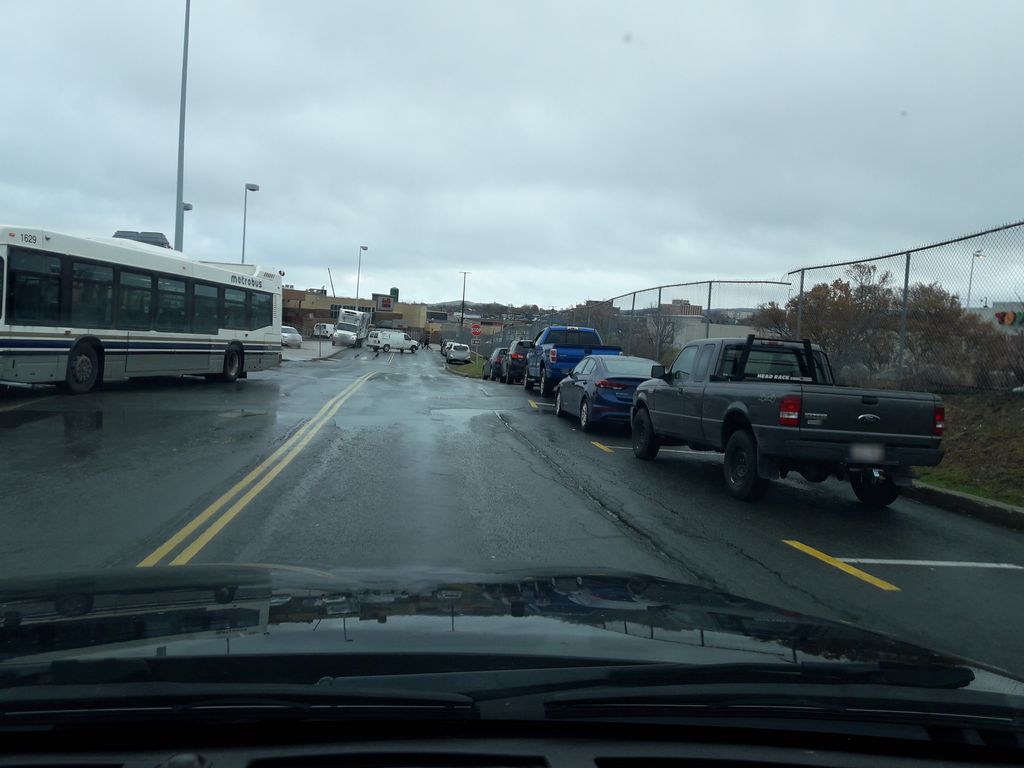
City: st_johns